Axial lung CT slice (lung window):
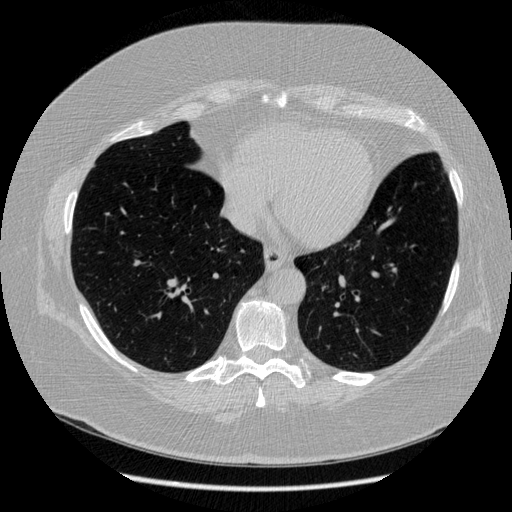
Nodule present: no